Question: I'm having an error and I guess I'm doing something wrong in the following process. Firstly, I have a class Contacts:
'''
@interface Contact : NSObject<NSCoding> {
@private
ABRecordRef ref;
NSString *first;
NSString *last;
bool selected;
NSString *phoneNumber;
}
'''
And in Contact's implementation, I have:
'''
- (void)encodeWithCoder:(NSCoder *)encoder {
[encoder encodeObject:first forKey:@"First"];
[encoder encodeObject:last forKey:@"Last"];
[encoder encodeObject:[NSNumber numberWithInteger: ABRecordGetRecordID(ref)] forKey:@"Ref" ];
[encoder encodeObject:first forKey:@"PhoneNumber"];
}
- (id)initWithCoder:(NSCoder *)decoder {
self = [[Contact alloc] init];
first = [decoder decodeObjectForKey:@"First"];
last = [decoder decodeObjectForKey:@"Last"];
ABAddressBookRef addressBook = ABAddressBookCreate();
NSNumber *num = [decoder decodeObjectForKey:@"Ref"];
ref = ABAddressBookGetPersonWithRecordID(addressBook,(ABRecordID)num);
phoneNumber = [decoder decodeObjectForKey:@"PhoneNumber"];
return self;
}
'''
And when I create what I call a "group" in my app, I do the following:
'''
+ (void)addGroupWithName:(NSString *)s contacts:(NSMutableArray *)arr {
NSLog(@"added group name with name %@",s);
NSUserDefaults *defaults = [NSUserDefaults standardUserDefaults];
NSData *data = [NSKeyedArchiver archivedDataWithRootObject:arr];
[defaults setObject:data forKey:s];
[defaults synchronize];
//[UserData setDefaultWithName:s object:arr];
}
'''
which, according to some print statements I make, seems to work fine.
Then, when the app launches, I try to print those objects I stored:
'''
+ (void)printGroups {
NSMutableArray *arr = [UserData getGroupNames];
NSLog(@"group names are %@",arr);
for(int i = 0; i < [arr count]; i++) {
NSString *name = [arr objectAtIndex:i];
NSUserDefaults *defaults = [NSUserDefaults standardUserDefaults];
NSData *data = [defaults objectForKey:name];
NSArray *a = [NSKeyedUnarchiver unarchiveObjectWithData:data];
NSLog(@"name = %@",name);
NSLog(@"array count is %i",[a count]);
for(int i = 0; i < [a count]; i++) {
NSLog(@"on index %i",i);
Contact *c = [a objectAtIndex:i];
NSLog(@"got contact");
if(c == nil)
NSLog(@"it's nil!");
NSLog(@"class is %@", NSStringFromClass([c class]));
NSLog(@"got contact %@",c);
}
NSLog(@"array = %@",a);
}
}
'''
However, on the line NSLog(@"got contact %@",c);, my program stops running. It prints everything fine, and even prints that the object's class is "Contact". But then it stops. It looks like maybe there is an error but on the left hand side I just see question marks under the "By Thread" option in XCode 4 in the error area on the left.
So what am I doing wrong?

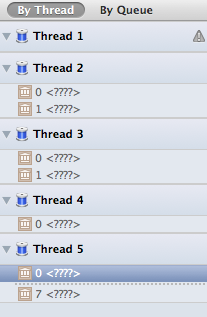
Answer: First, your init should look like this:
'''
- (id)initWithCoder:(NSCoder *)decoder
{
if(self = [super init])
{
first = [[decoder decodeObjectForKey:@"First"] retain];
last = [[decoder decodeObjectForKey:@"Last"] retain];
ABAddressBookRef addressBook = ABAddressBookCreate();
NSNumber *num = [decoder decodeObjectForKey:@"Ref"];
ref = ABAddressBookGetPersonWithRecordID(addressBook,(ABRecordID)num);
phoneNumber = [[decoder decodeObjectForKey:@"PhoneNumber"] retain];
}
return self;
}
'''
In 'encodeWithCoder' you encode 'first' twice, you probably wanted 'phoneNumber' in the second one.
Maybe I'm missing where you're creating new 'Contact' objects, but you will probably want a standard 'init' method to create the contact initially ('initWithCoder' only initializes when you're decoding from data or a file, I believe). This would probably want to look something like:
'''
- (id)initWithFirst:(NSString *)firstIn last:(NSString *)lastIn phone:(NSString *)phoneIn
{
if(self = [super init])
{
first = [firstIn retain];
last = [lastIn retain];
phoneNumber = [phoneIn retain];
selected = NO;
ref = //however you generate a record reference
}
return self;
}
'''
I'm not sure if anything else is wrong, but try changing these two things and see if it makes a difference. Make sure you have a 'dealloc' where you release all of your class members.